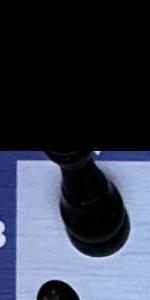
Label: Rook_Black